Current action and preconditions to check: trajectory_clear

Your task: For each precondition in the list above, predict whether it will hold at this action.

Consider the current scene as observed from the mobile robot's camera, and analyze the predicted future states of all dynamic agents (e.g., people, animals, vehicles, or any moving entities) within the NEXT SECOND.

IMPORTANT: Only answer "very likely" if you are absolutely certain—based on strong, clear evidence—that a dynamic agent will violate the precondition in the predicted future state. Do NOT answer "very likely" for unlikely, ambiguous, or low-probability risks.

Ask yourself for each precondition: Is there a high probability, with clear and convincing evidence, that the predicted future states of any dynamic agent will interfere with the predicted future state of the currently executing action within the NEXT SECOND, causing that precondition to fail?

Assess the risk level based on these predictions. Use "likely" or "very likely" if motions create a clear risk of interference.

Use "neutral" or "improbable" if agents are nearby but their predicted paths are clearly diverging or non-conflicting.

Failure Risk Categories: "very improbable", "improbable", "neutral", "likely", "very likely"

Answer Format: Output ONLY the probability_of_failure value from these categories: "very improbable", "improbable", "neutral", "likely", "very likely"

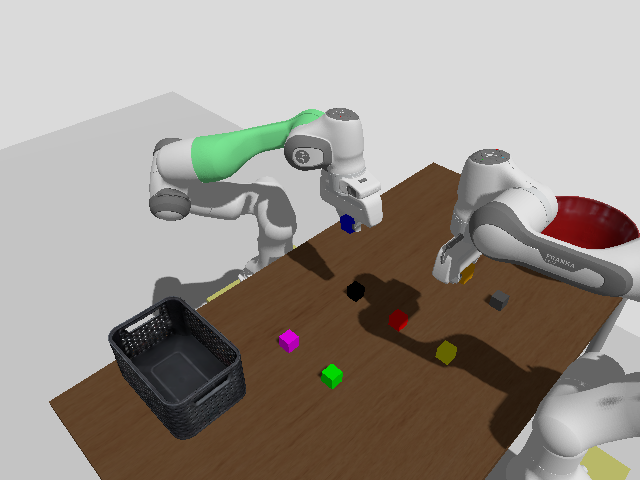

Answer: very improbable